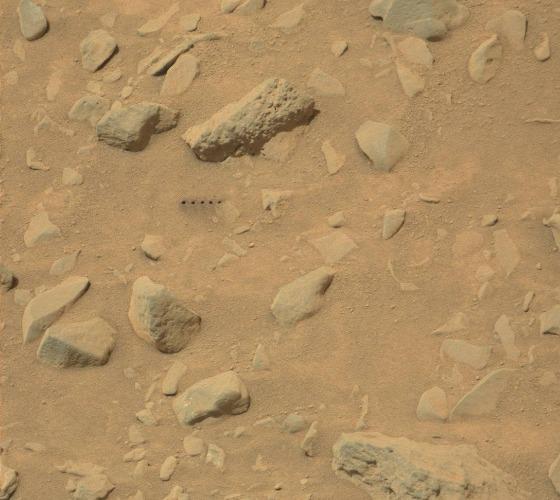
Terrain classes present: Bedrock, Gravel / Sand / Soil, Rock, Shadow